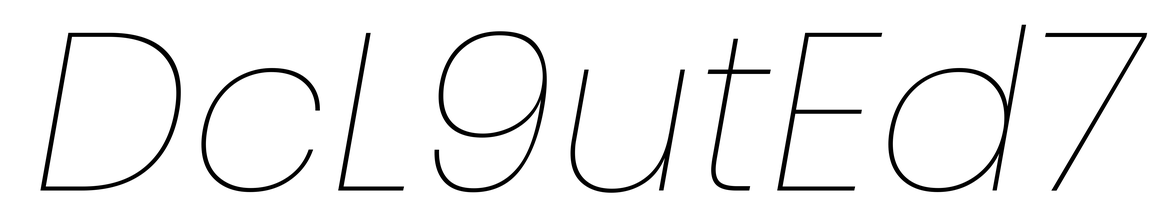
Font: Poppins-ThinItalic